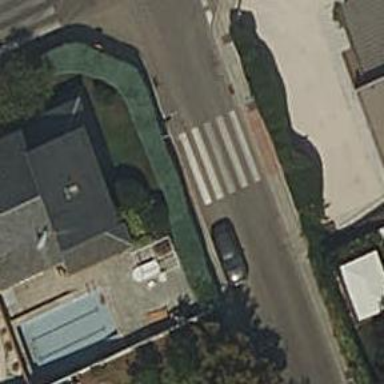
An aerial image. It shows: Marked road crossing.